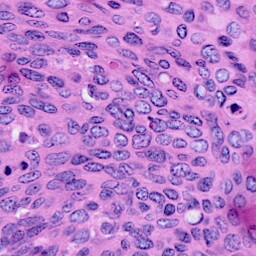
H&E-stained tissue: Cervix